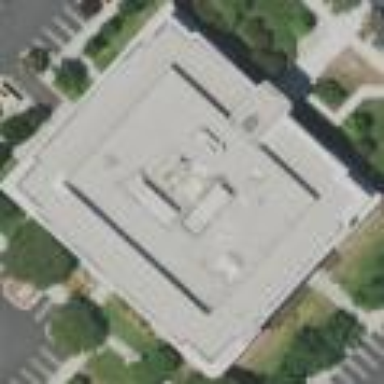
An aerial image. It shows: Office building.